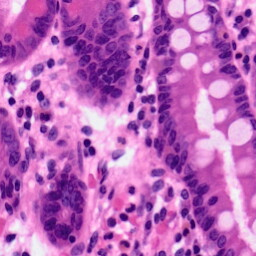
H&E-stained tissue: Pancreatic